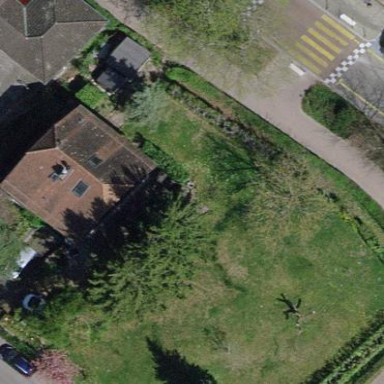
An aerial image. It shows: Garden surrounded by fence.